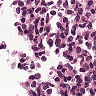
Metastatic tissue present: no